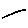
Label: line